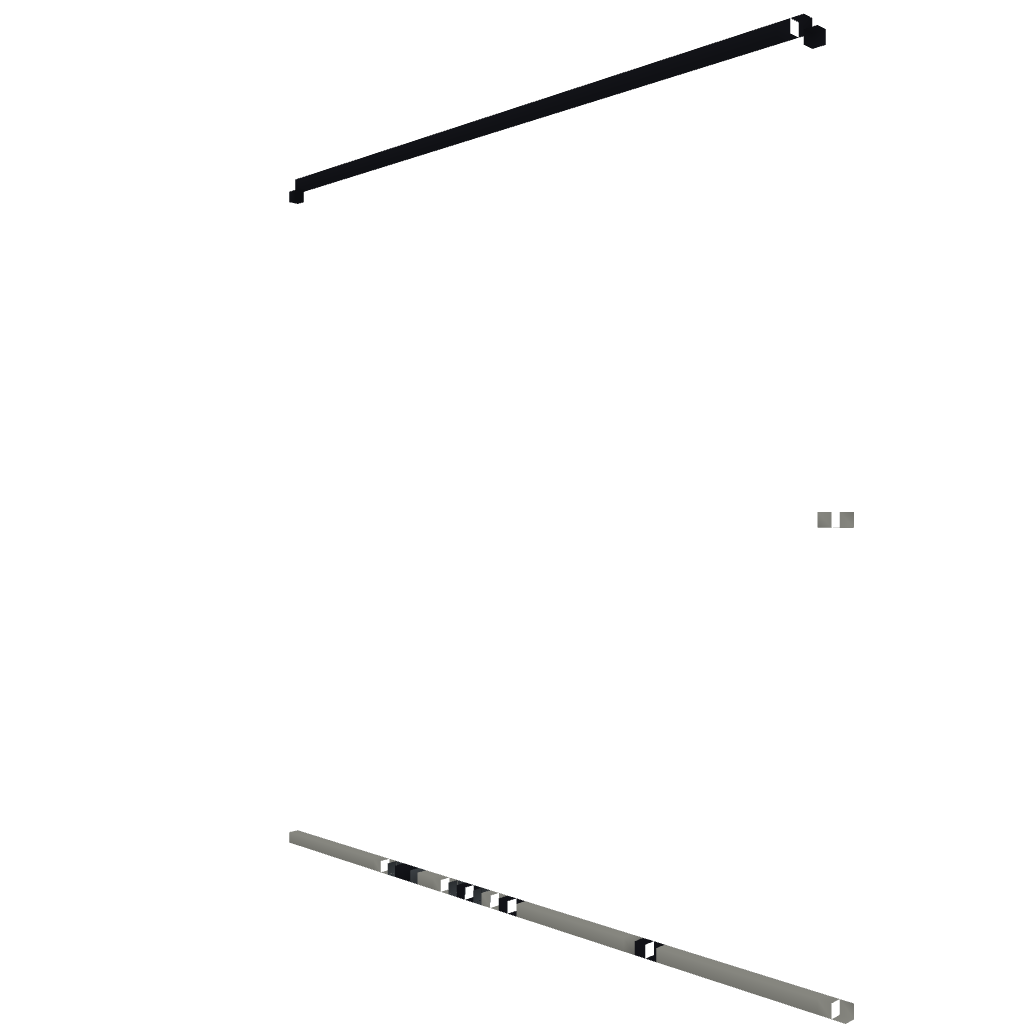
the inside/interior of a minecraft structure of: PokéCenter 8-Bit POKÈMON RED